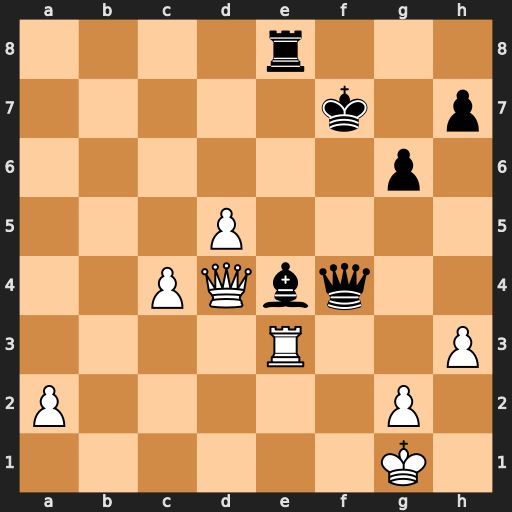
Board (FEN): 4r3/5k1p/6p1/3P4/2PQbq2/4R2P/P5P1/6K1
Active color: w
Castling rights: -
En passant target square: -
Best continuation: Rf3 Qxf3 gxf3